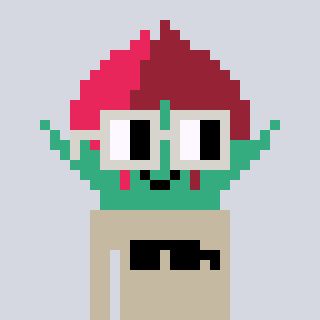
a pixel art character with square light gray glasses, a rosebud-shaped head and a bege-colored body on a cool background